Field crop: maize
Growth stage: 1
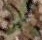
Species: atriplex